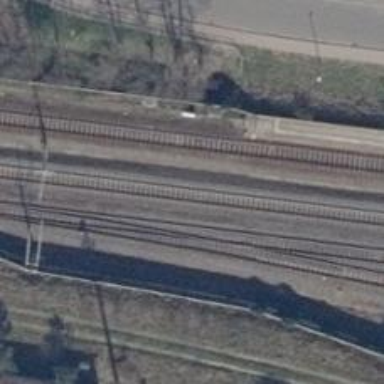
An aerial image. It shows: Platform edge at railway station.